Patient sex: F
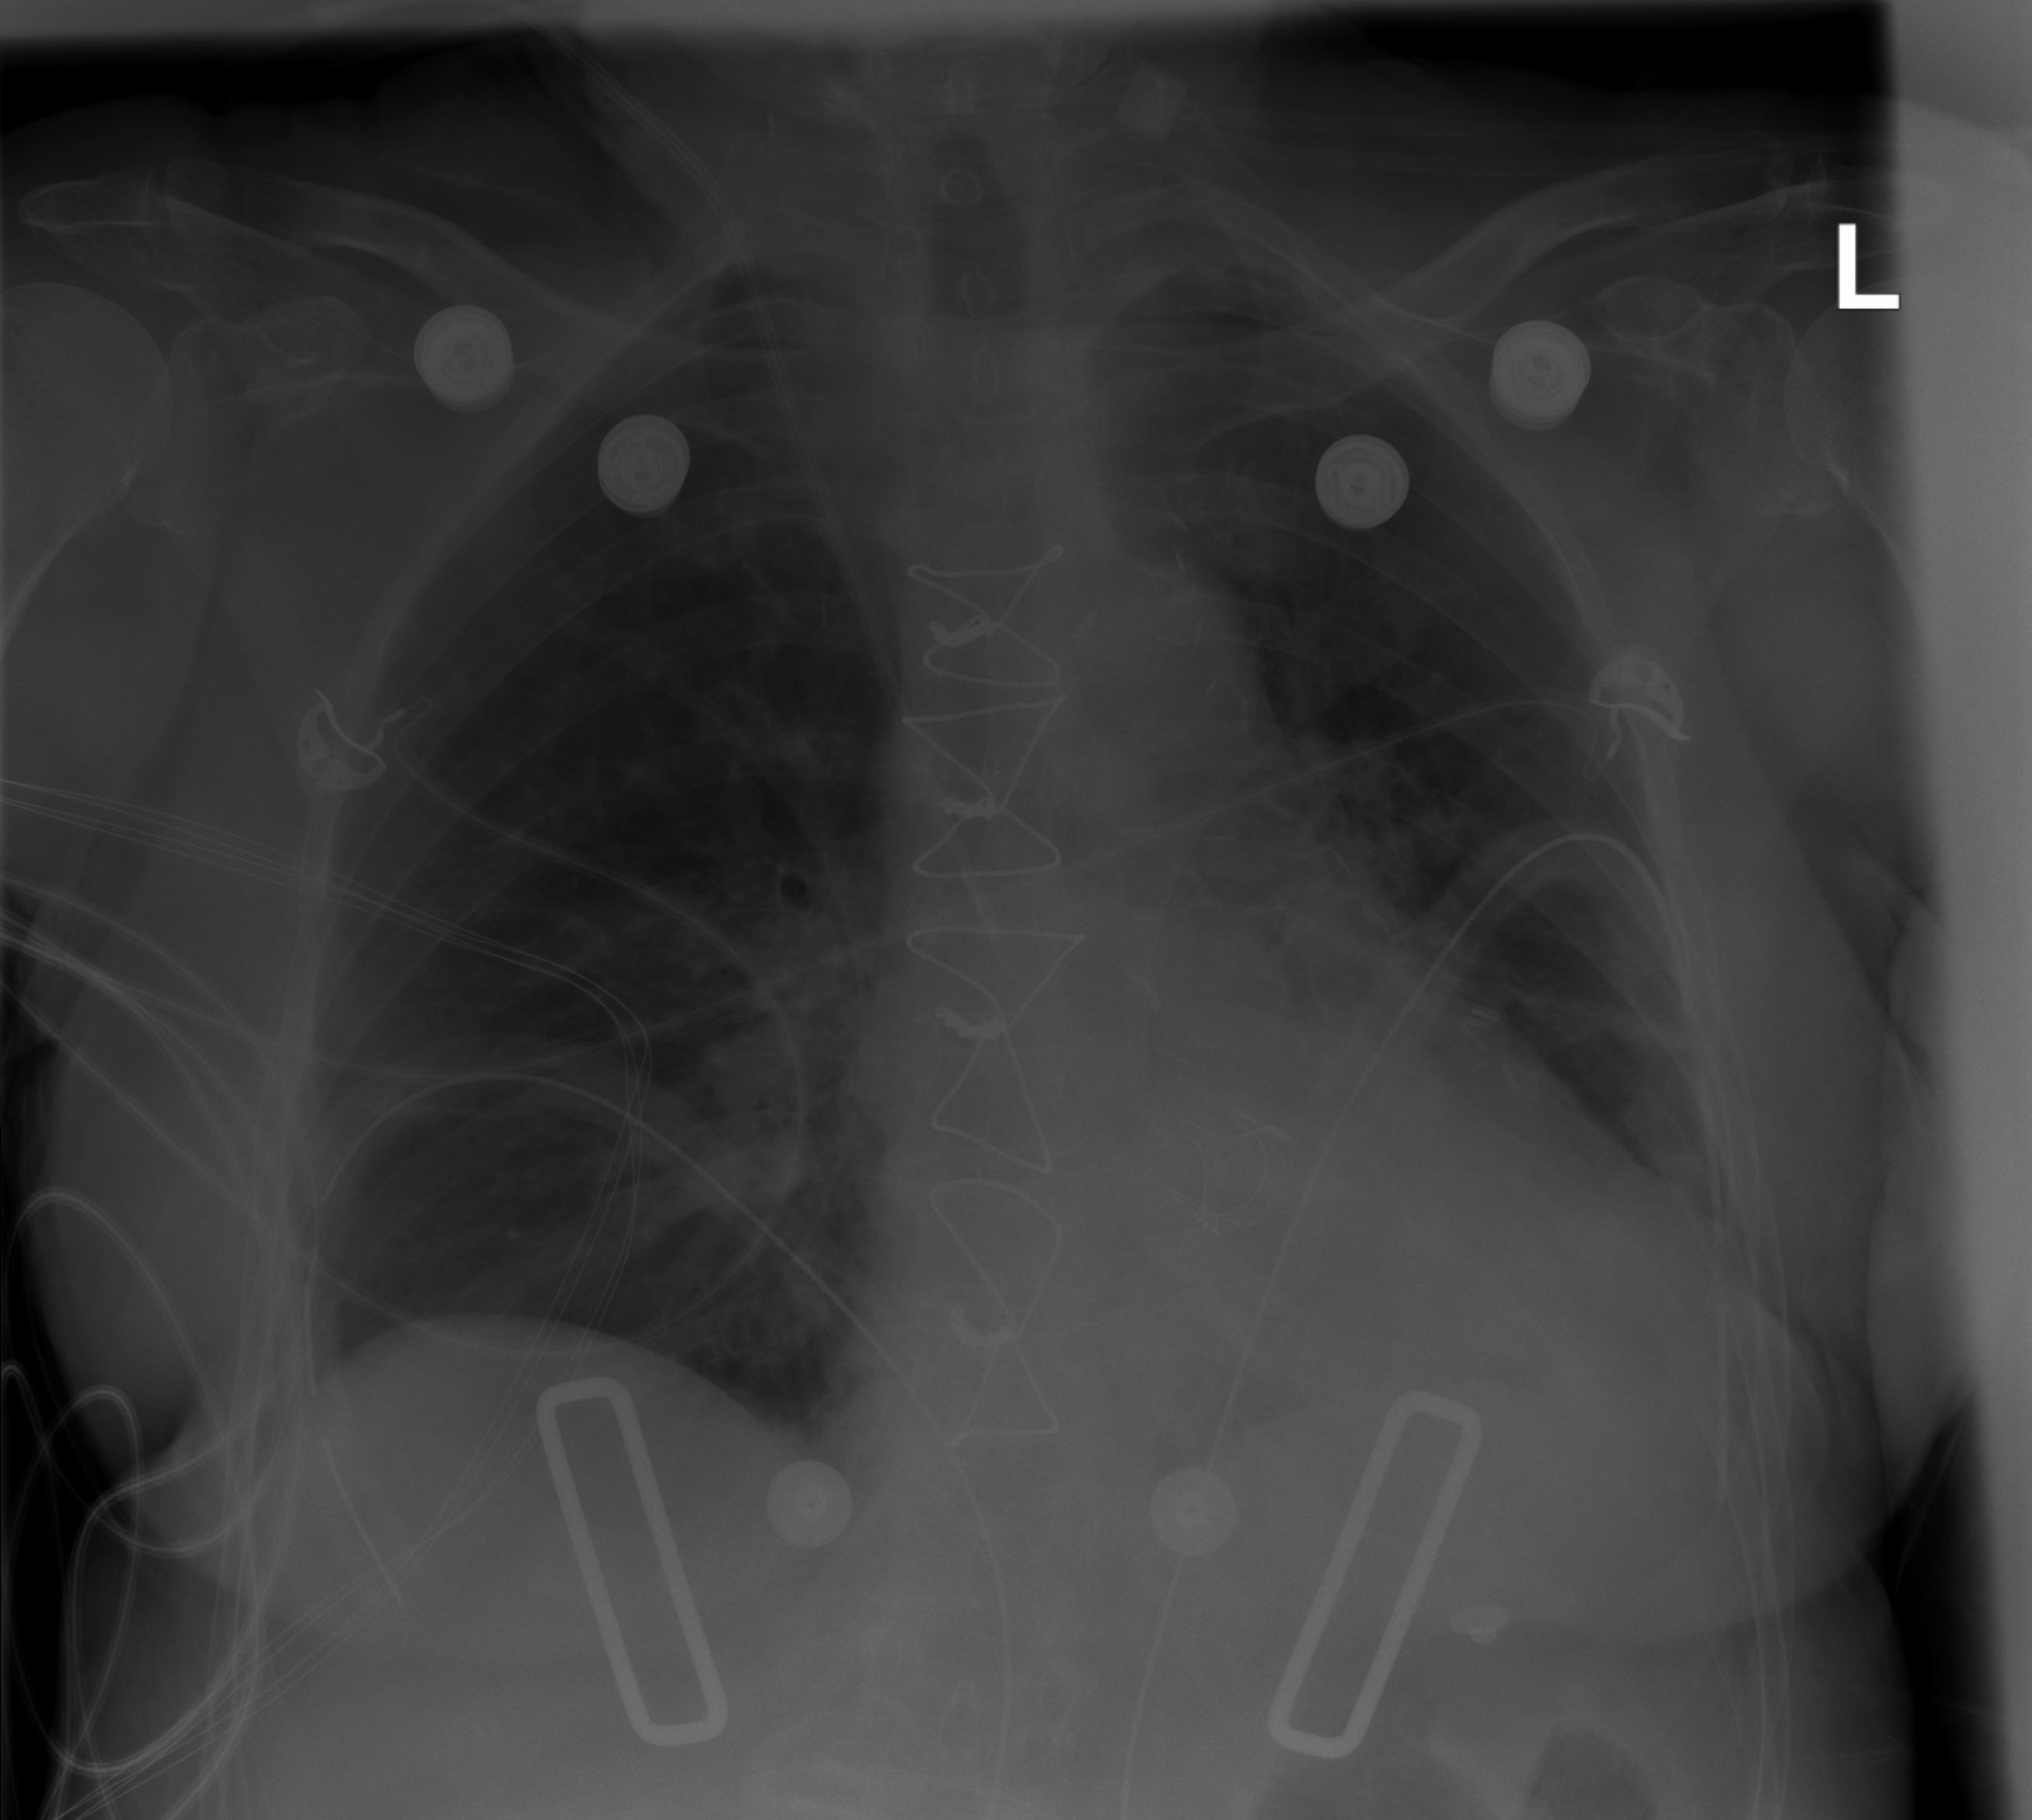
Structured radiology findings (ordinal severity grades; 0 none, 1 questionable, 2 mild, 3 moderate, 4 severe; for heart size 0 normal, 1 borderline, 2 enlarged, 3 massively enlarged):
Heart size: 2
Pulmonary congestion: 2
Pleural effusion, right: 0
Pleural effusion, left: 0
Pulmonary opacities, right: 1
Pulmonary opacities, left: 1
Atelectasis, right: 1
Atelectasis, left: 2